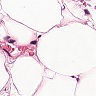
Metastatic tissue present: no